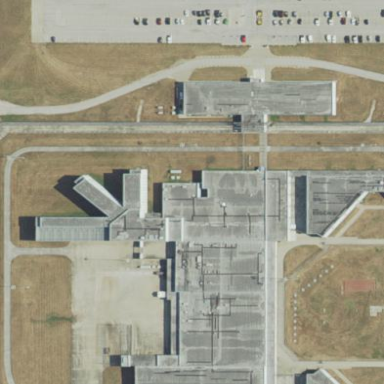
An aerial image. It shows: Prison building.